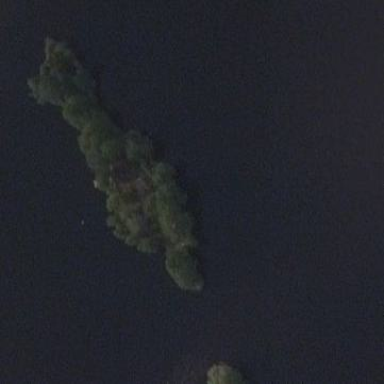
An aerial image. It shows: Islet.